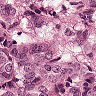
Metastatic tissue present: yes